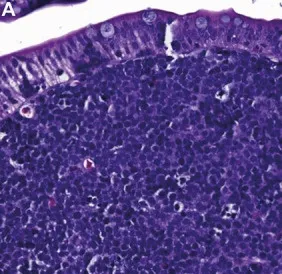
Microscopic appearance of the high-grade Burkitt's lymphoma. Stomach. Gastric mucosa with a dense lymphoid infiltrate in the lamina propria consisting of intermediate size monotonous lymphoma cells with round nuclei, fine chromatin, and multiple nucleoli. Mitoses are conspicuous. Multiple apoptotic bodies impart a starry sky pattern to the lesion (A, B: hematoxylin & eosin).
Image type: pathology (h&e)